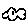
Label: cloud